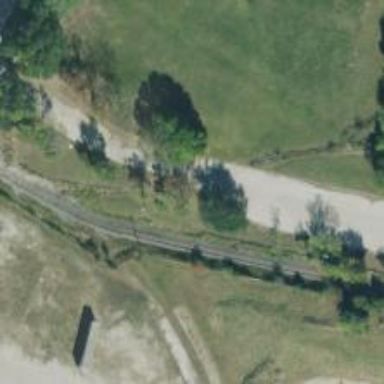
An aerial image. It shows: Disused railway spur.